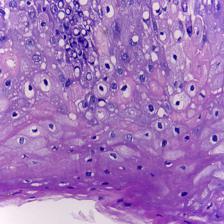
Diagnosis: OSCC